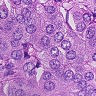
Metastatic tissue present: yes